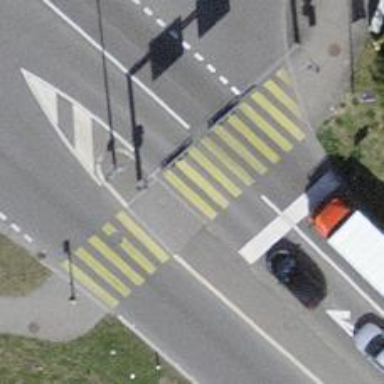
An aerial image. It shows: Zebra crossing on footway.